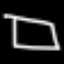
Label: square